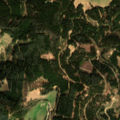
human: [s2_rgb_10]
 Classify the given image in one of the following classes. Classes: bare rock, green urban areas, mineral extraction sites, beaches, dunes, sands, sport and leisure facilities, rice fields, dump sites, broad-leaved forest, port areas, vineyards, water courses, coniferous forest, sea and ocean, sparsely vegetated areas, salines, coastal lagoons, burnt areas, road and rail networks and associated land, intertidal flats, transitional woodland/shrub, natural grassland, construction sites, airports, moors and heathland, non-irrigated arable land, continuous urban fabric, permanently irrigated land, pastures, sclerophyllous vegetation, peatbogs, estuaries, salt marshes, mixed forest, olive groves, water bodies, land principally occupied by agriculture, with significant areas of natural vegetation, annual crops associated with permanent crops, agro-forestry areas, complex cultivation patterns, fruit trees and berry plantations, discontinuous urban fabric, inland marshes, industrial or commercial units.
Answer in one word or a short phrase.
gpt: coniferous forest